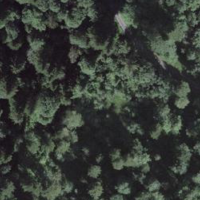
EUNIS habitat code: 43
Species observed at this site:
Petasites albus